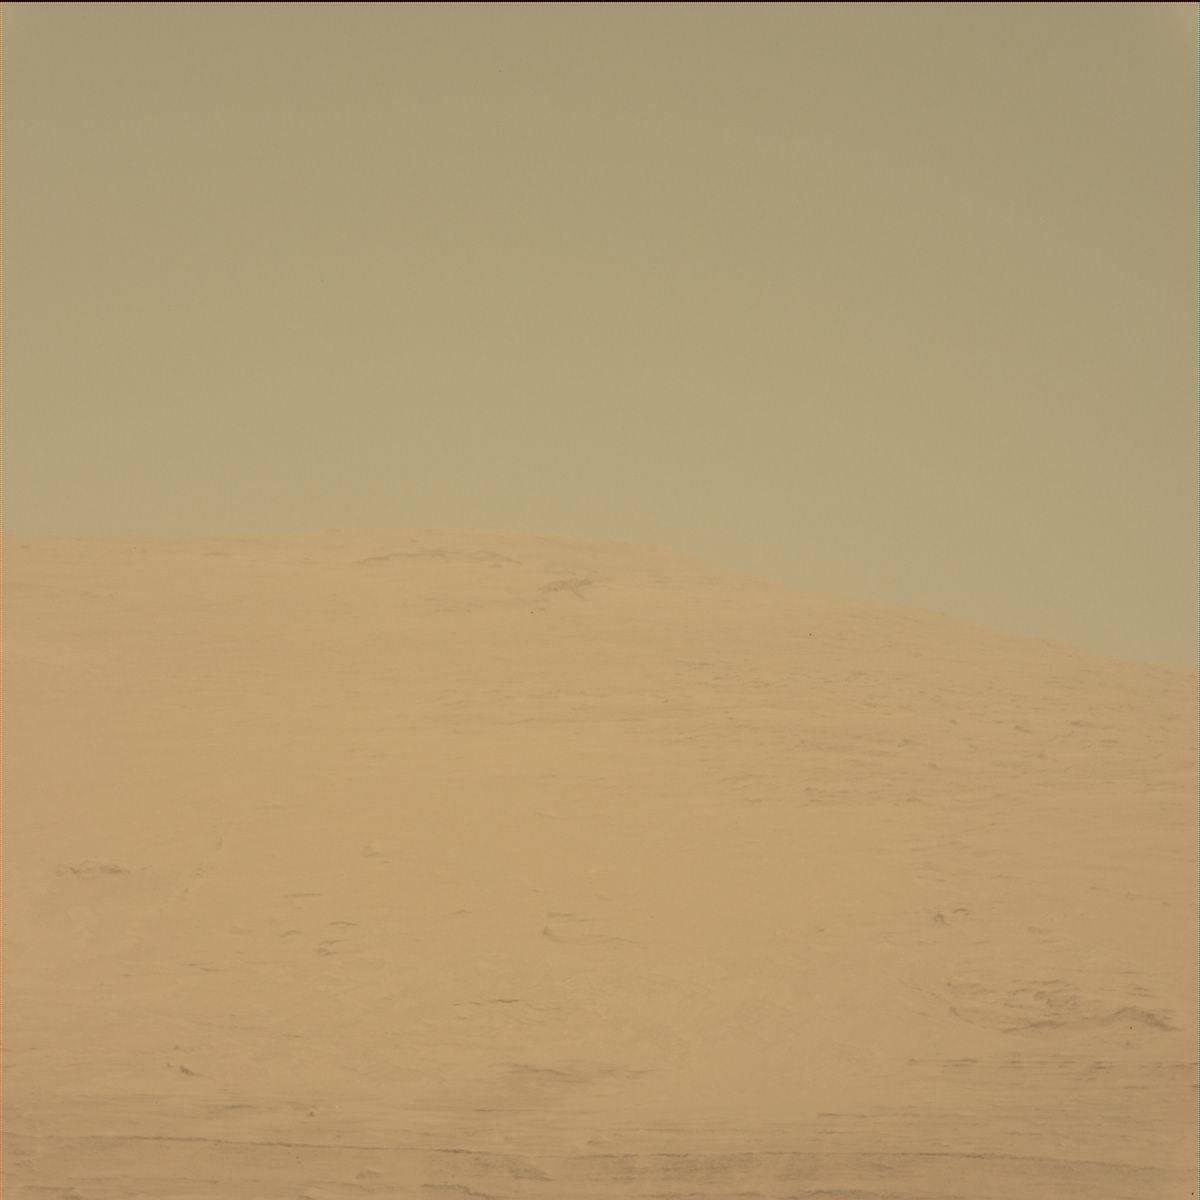
Terrain classes present: Ridge, Sky